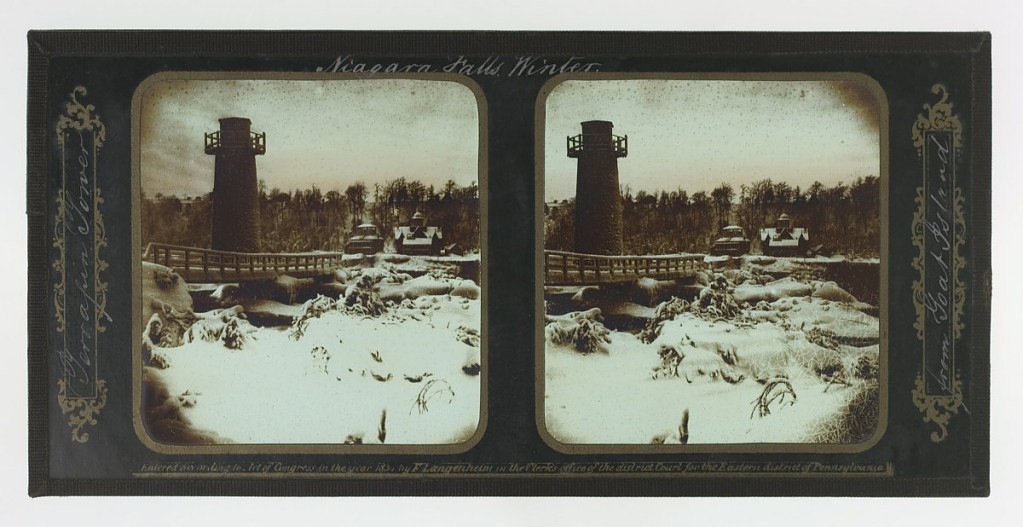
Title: Winter Niagara Falls, Terrapin Tower from Goat Island
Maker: Frederic and William Langenheim
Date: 1855
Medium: Glass stereoscopic transparency, black tape, brush and white, gold ink
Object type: Photograph
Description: Two identical images of the Terrapin Tower in a snow-covered landscape.